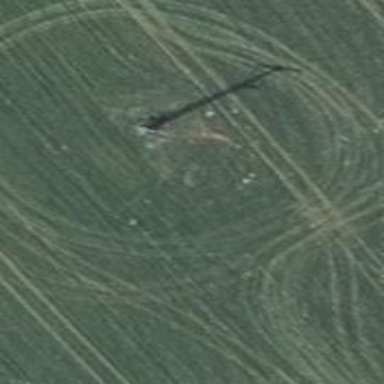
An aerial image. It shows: Minor power line.